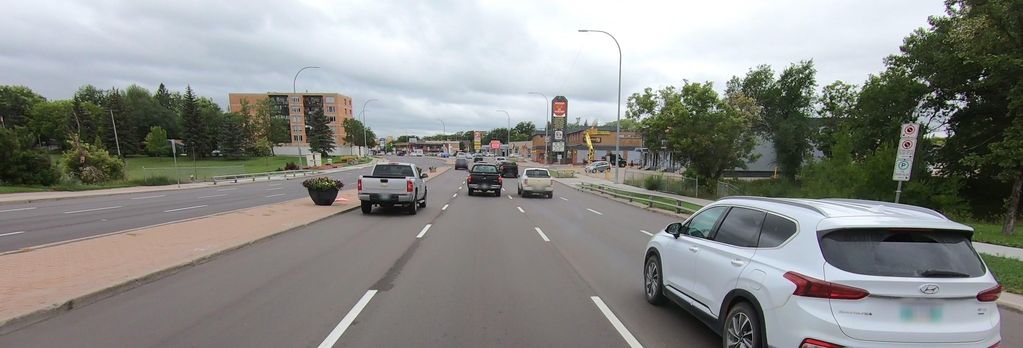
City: winnipeg